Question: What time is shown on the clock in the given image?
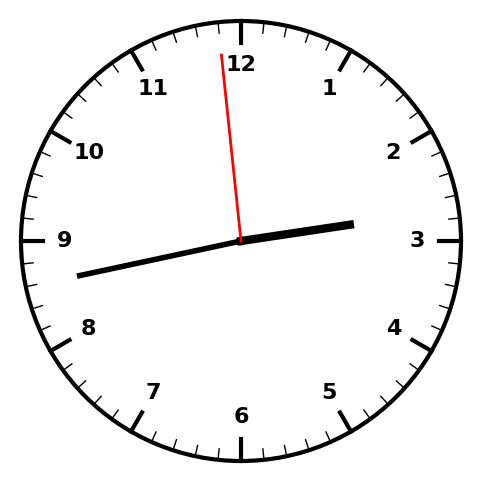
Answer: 02:42:59